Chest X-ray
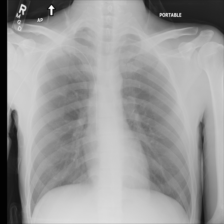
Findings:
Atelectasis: negative
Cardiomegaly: negative
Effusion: negative
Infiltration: negative
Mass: negative
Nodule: negative
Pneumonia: negative
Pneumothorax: negative
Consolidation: negative
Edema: negative
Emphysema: negative
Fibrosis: negative
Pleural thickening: negative
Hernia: negative